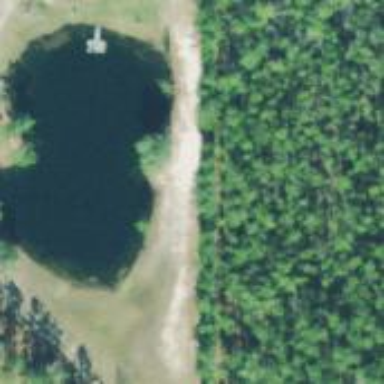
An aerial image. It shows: Reservoir of natural water.